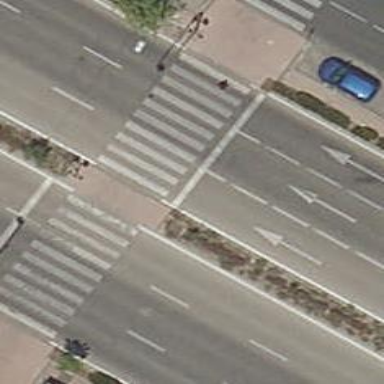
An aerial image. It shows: Zebra crossing with traffic signals. The crossing is marked by traffic lights.